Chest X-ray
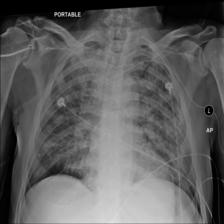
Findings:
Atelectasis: negative
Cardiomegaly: negative
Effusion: negative
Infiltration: positive
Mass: negative
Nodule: negative
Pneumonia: negative
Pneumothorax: negative
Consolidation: negative
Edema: positive
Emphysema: negative
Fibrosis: negative
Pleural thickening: negative
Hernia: negative